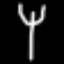
Label: fork